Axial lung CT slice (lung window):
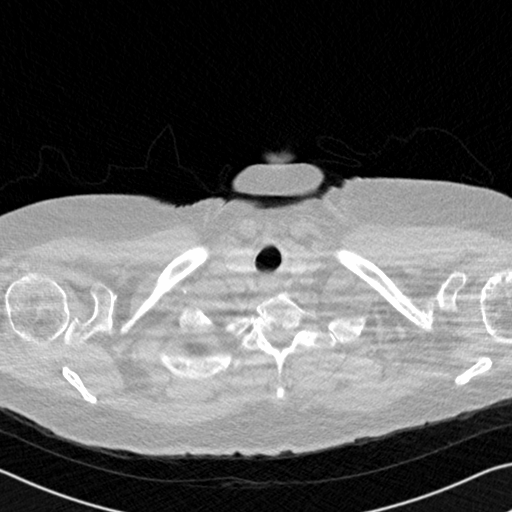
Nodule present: no